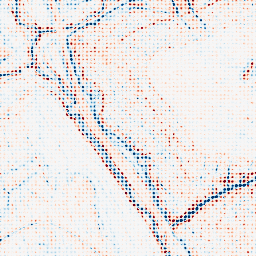
Category: edge_preserving
Decomposition family: bilateral
Decomposition parameters: d: 9
sigma_color: 150
sigma_space: 25
Upsampling method: sinc_hamming
Upsampling parameters: scale: 8
kernel_size: 4
Upsampling scale: 8